Field crop: maize
Growth stage: 2
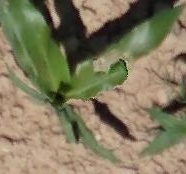
Species: maize